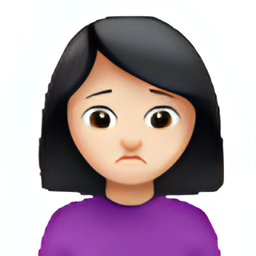
Name: woman frowning type 1 2
Emoji: 🙍🏻‍♀️
Group: People & Body
Sub-group: person-gesture